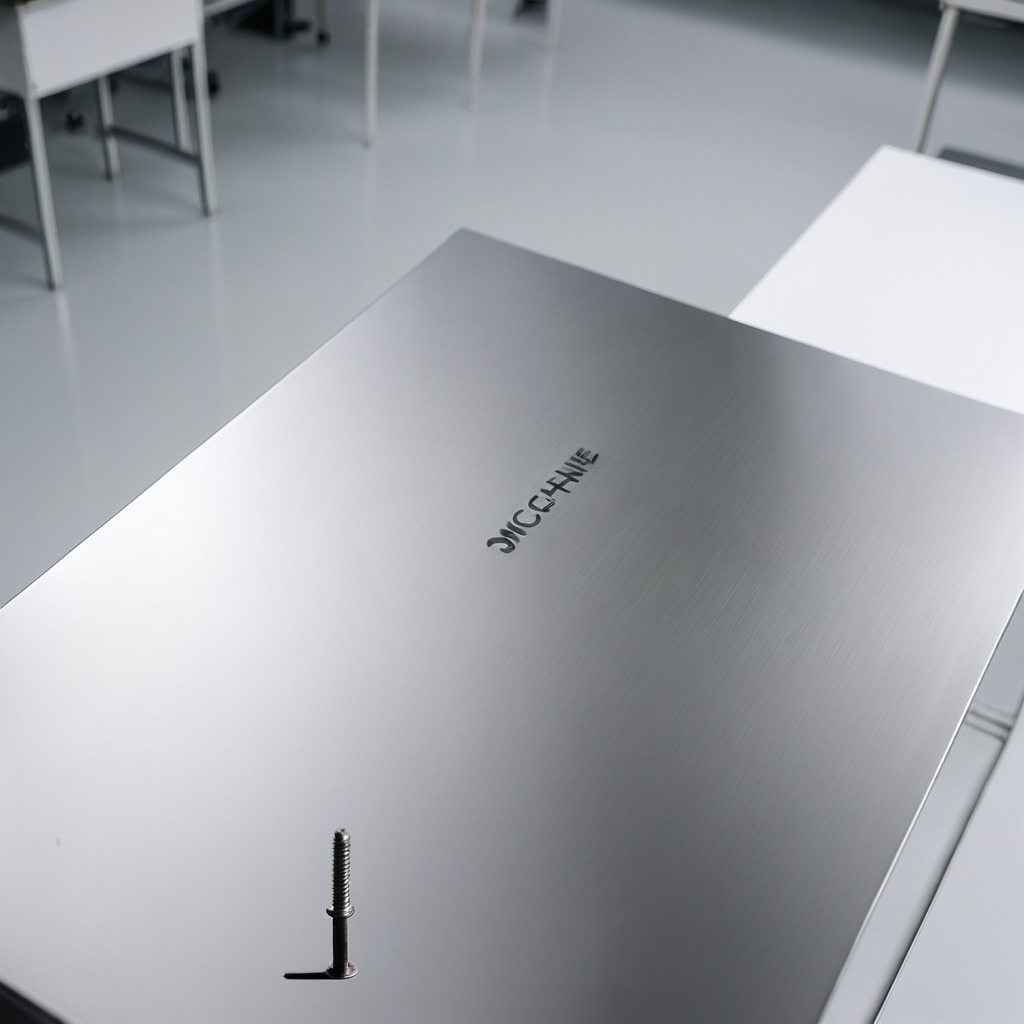
A metal screw lies on the stainless steel table in a high-end prototyping lab.